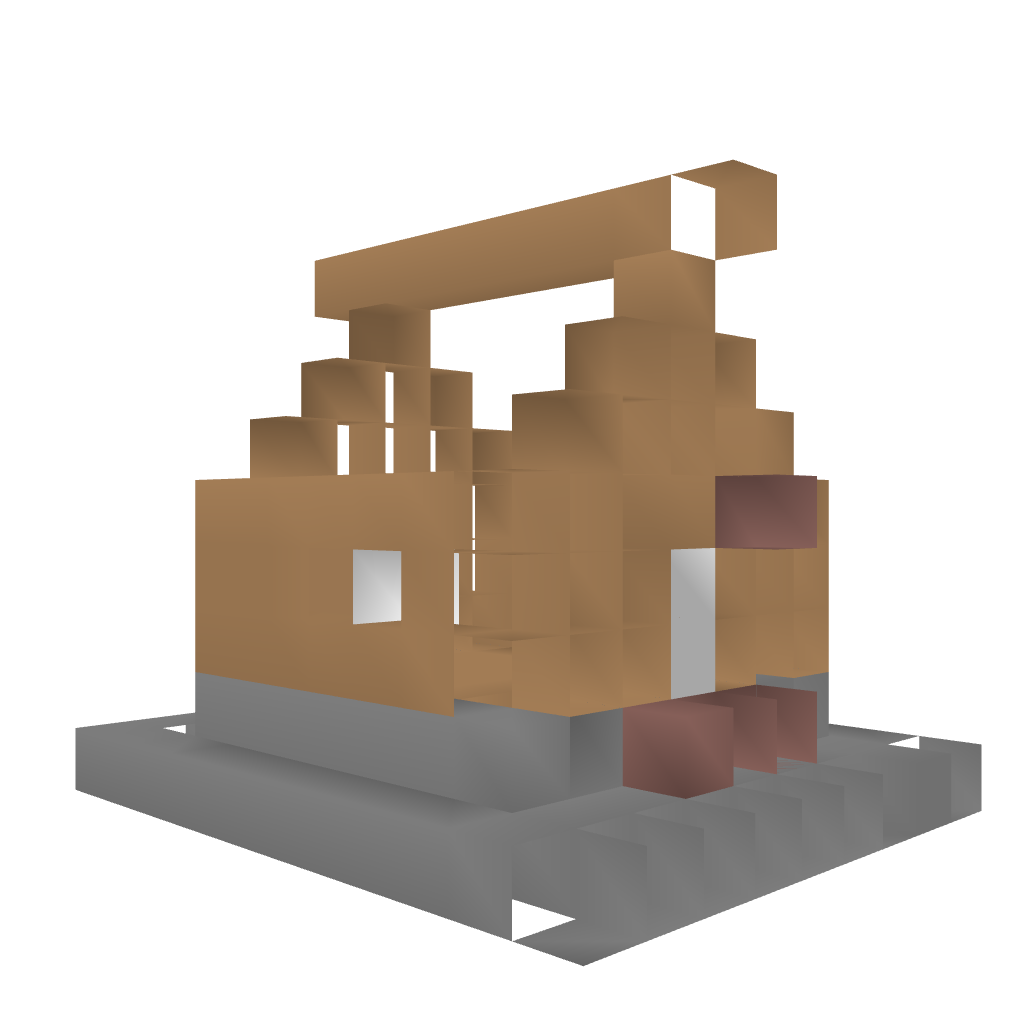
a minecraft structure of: Ultima Online Housing - Small Wooden House bad low quality